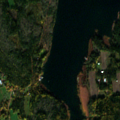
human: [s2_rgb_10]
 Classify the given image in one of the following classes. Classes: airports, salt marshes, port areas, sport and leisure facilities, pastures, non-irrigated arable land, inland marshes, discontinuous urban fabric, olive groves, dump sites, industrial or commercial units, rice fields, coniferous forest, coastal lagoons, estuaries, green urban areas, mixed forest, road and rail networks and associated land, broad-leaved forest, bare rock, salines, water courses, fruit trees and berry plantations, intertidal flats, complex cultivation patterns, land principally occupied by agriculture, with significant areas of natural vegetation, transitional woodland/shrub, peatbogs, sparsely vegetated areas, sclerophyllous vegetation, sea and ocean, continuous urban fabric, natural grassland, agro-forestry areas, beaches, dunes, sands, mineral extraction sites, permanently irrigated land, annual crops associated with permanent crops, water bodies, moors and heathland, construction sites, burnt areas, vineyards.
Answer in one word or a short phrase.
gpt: coniferous forest, mixed forest, sea and ocean